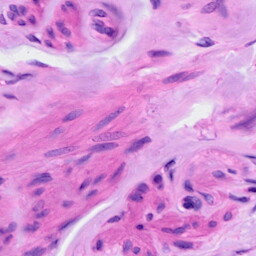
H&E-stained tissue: Ovarian